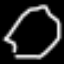
Label: octagon